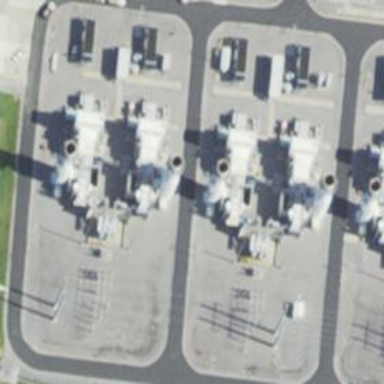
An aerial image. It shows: Gas turbine power generator.